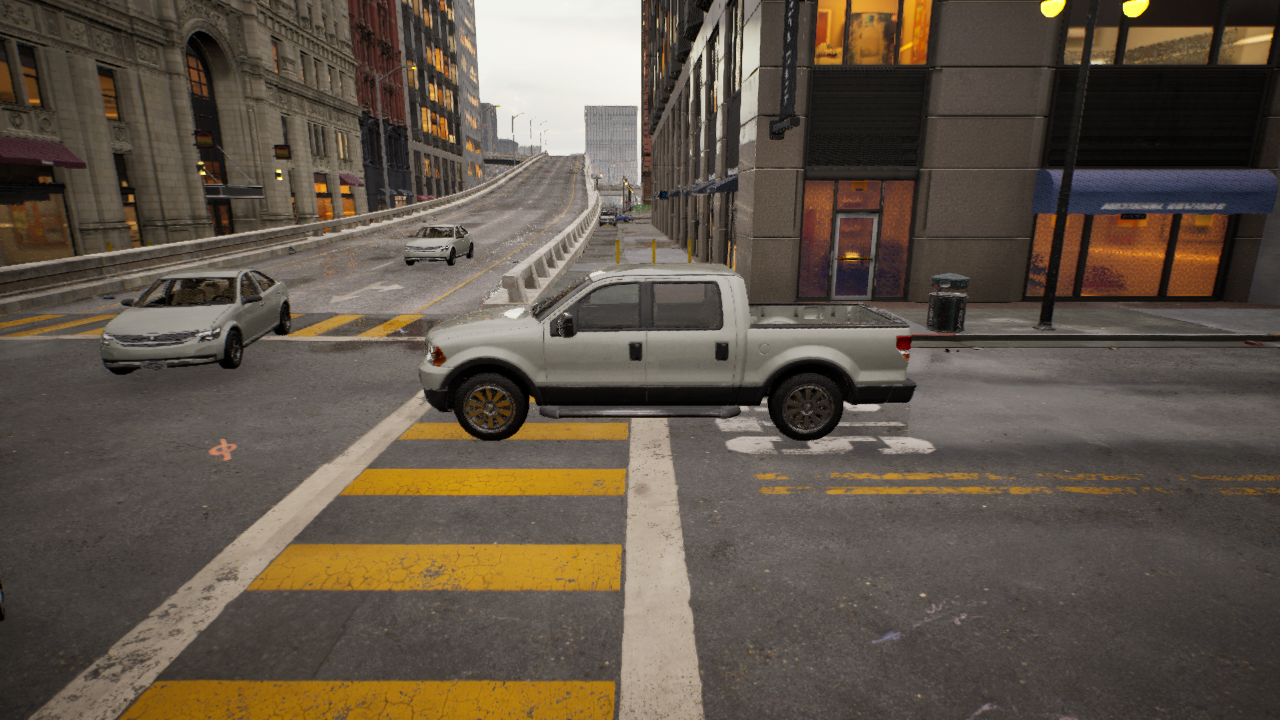
Venue: residential
Lighting: golden hour
Vehicle rig: pickup